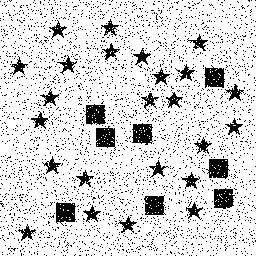
Squares: 8
Triangles: 0
Stars: 24
Total shapes: 32